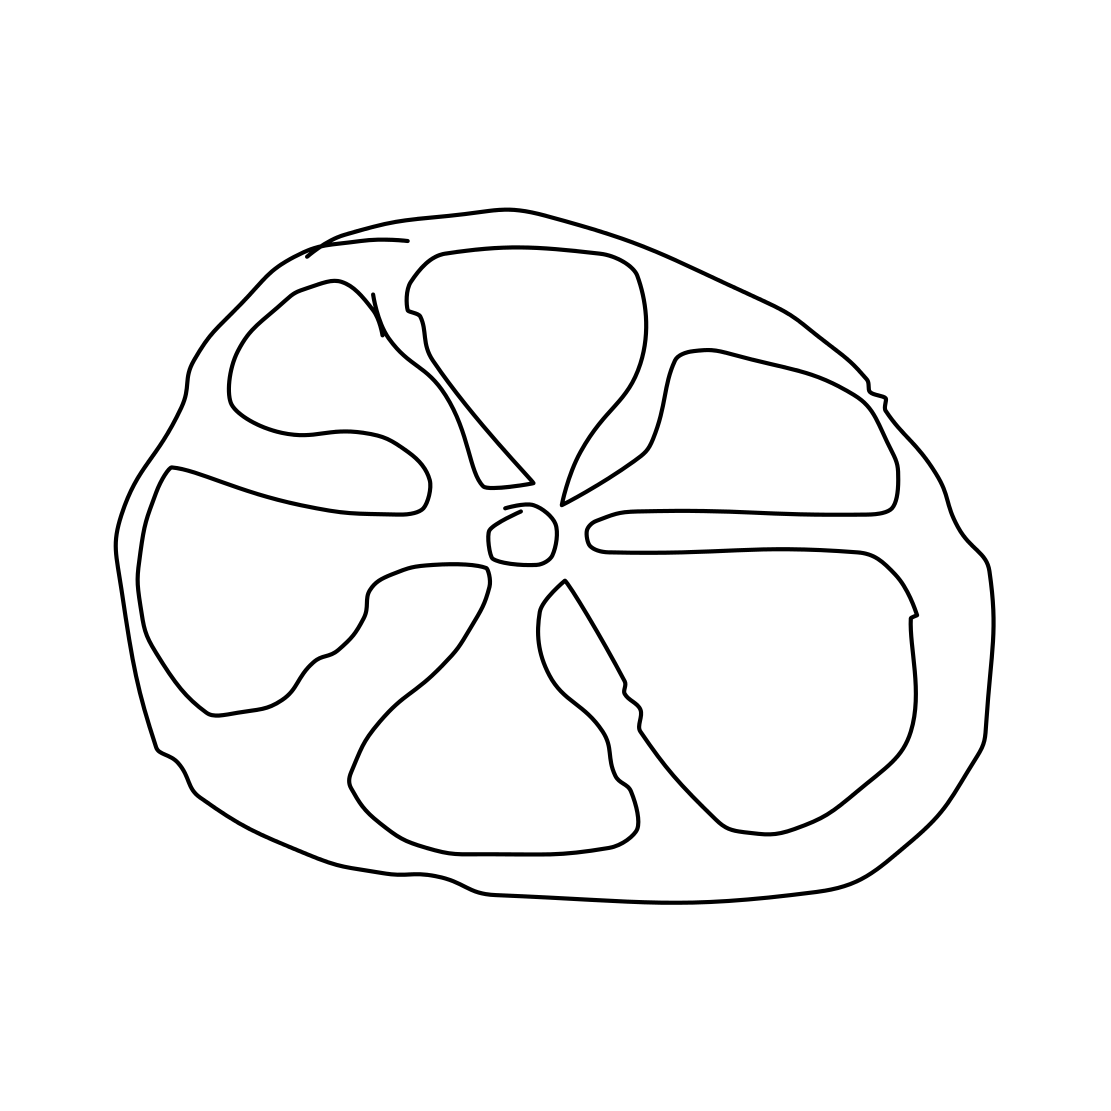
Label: wheel